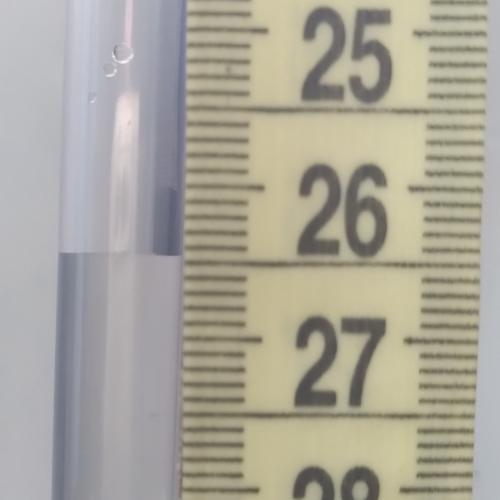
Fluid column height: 26.5 cm